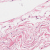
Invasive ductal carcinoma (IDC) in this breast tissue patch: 0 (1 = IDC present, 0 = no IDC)